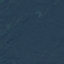
Label: Forest